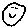
Label: smiley face